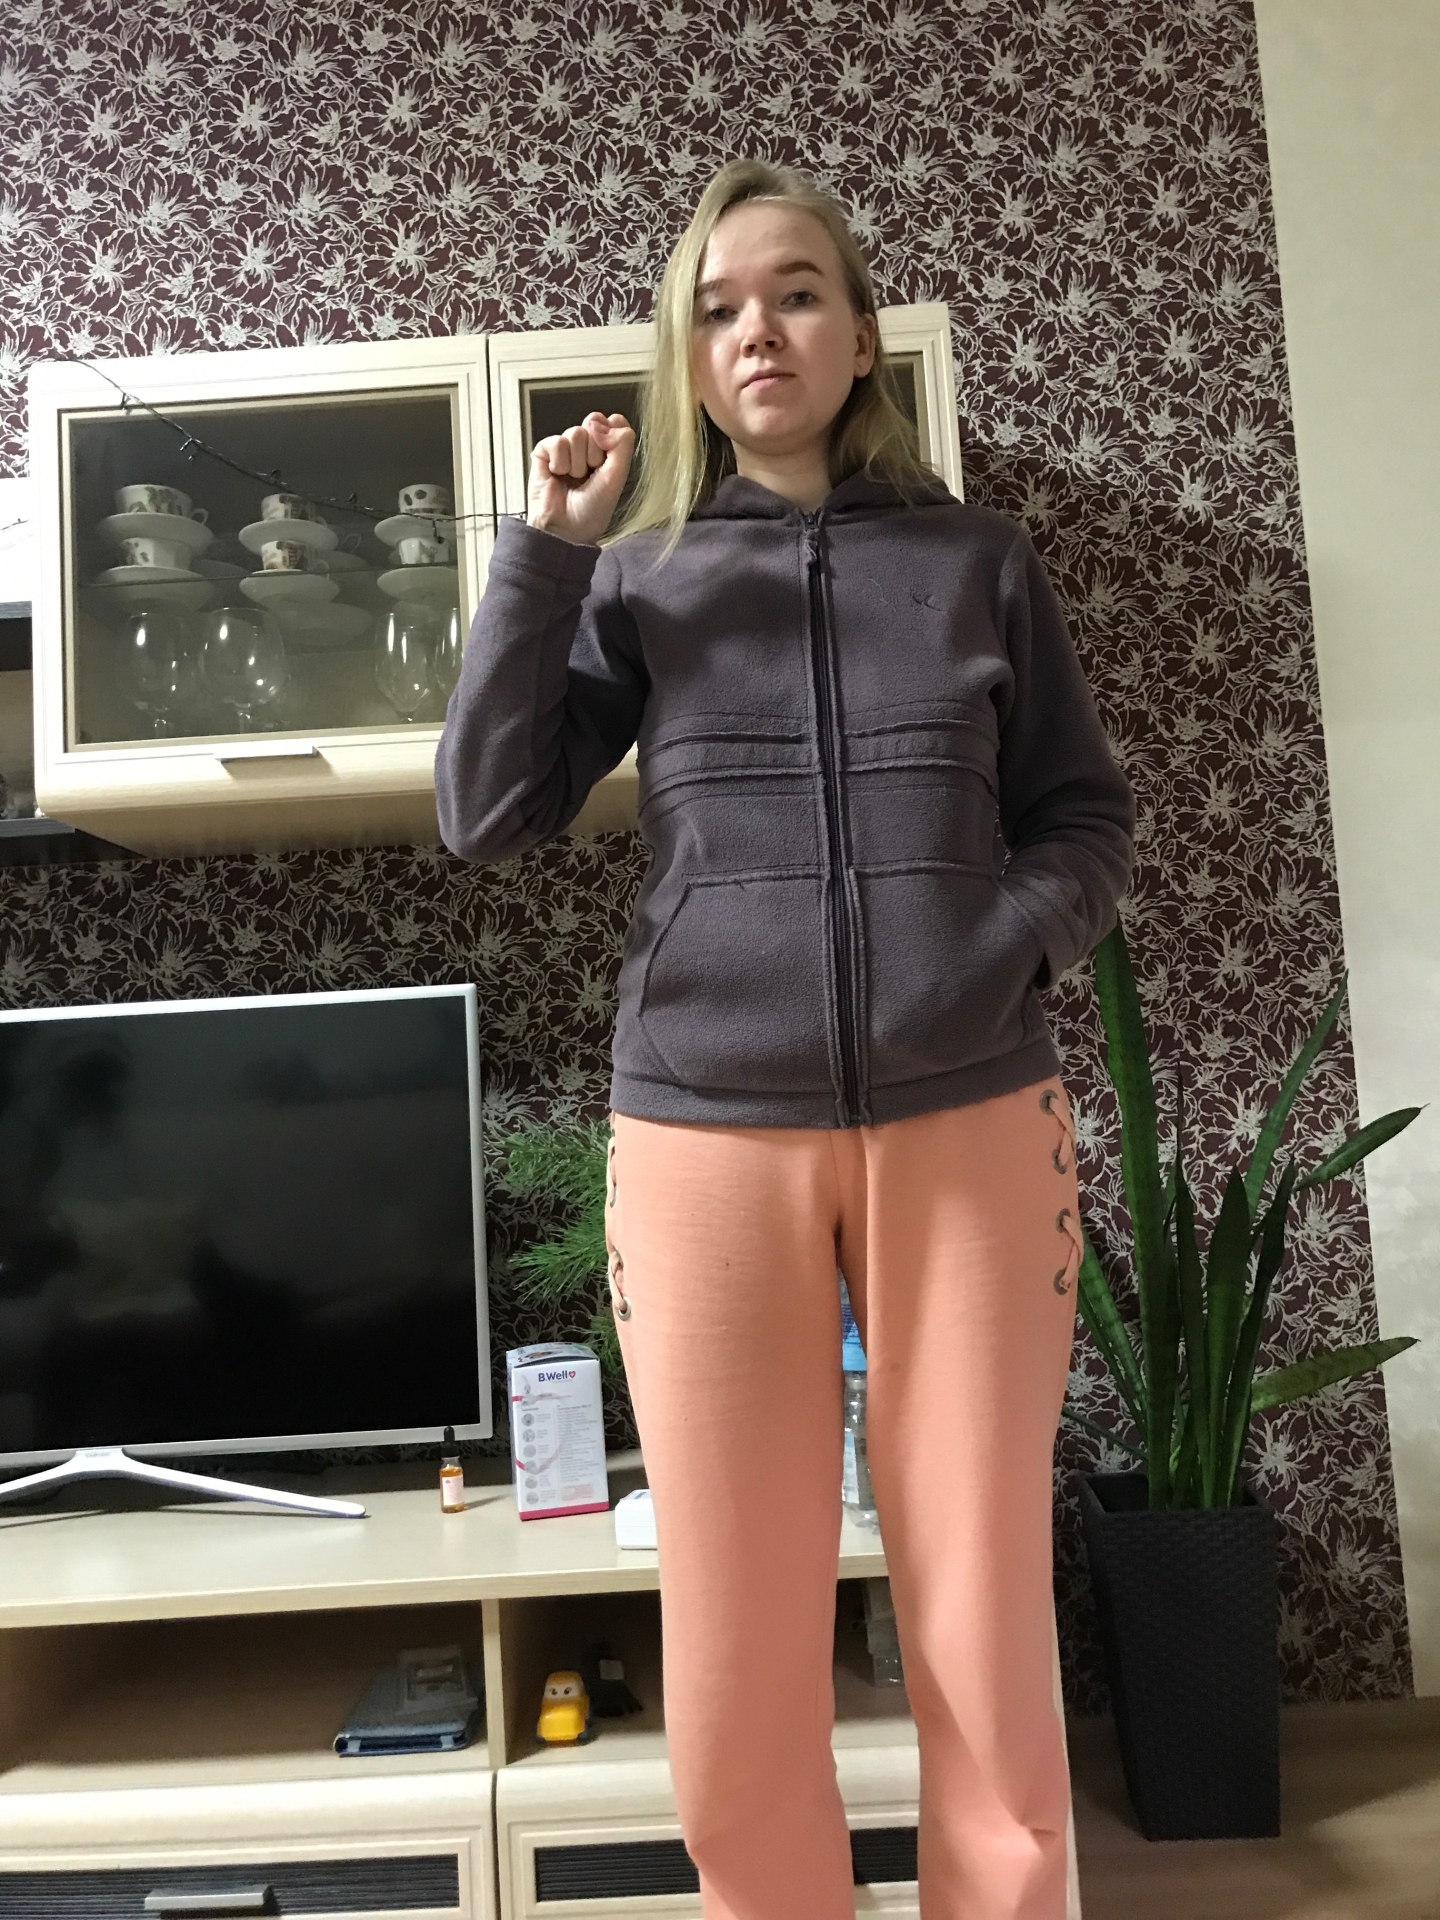
Label: clear